Question: I'm working on a hierarchy page and am having trouble getting it to scroll, it should scroll horizontally off of the screen to show all the departments but instead it's just creating the new department below the others and looks kind of weird (as seen with Test Department 7 in my screenshot), it should be creating test department 7 off of the screen and allowing for scrolling. I have included the css being used to create the hierarchy as well as a screenshot to explain what I mean. The whole hierarchy is based off of <URL> what's here. I'm fresh out of ideas and any new thoughts on this would be greatly appreciated, thanks. Would there maybe be some jquery I could use for this that would target #primaryNav or something?
----In .ascx file -----
I'm using knockoutjs here to create the hierarchy
'''
<div class="row-fluid" data-bind="if: MapViewVisible, visible: Items().length > 0" style="display: none;">
<div class="span12" data-bind="visible: MapViewVisible">
<ul id="primaryNav" class="col10" data-bind="template: { name: 'root-template', foreach: Hierarchy}">
</ul>
</div>
</div>
'''
----CSS------
'''
#primaryNav li {
width:25%;
}
#primaryNav li ul li {
width:100% !important;
}
#primaryNav.col1 li { width:99.9%; }
#primaryNav.col2 li { width:50.0%; }
#primaryNav.col3 li { width:33.3%; }
#primaryNav.col4 li { width:25.0%; }
#primaryNav.col5 li { width:20.0%; }
#primaryNav.col6 li { width:16.6%; }
#primaryNav.col7 li { width:14.2%; }
#primaryNav.col8 li { width:12.5%; }
#primaryNav.col9 li { width:11.1%; }
#primaryNav.col10 li { width:12.5%; }
/* ------------------------------------------------------------
General Styles
------------------------------------------------------------ */
body {
/*background: white;
color: black;
padding: 40px;
font-family: Gotham, Helvetica, Arial, sans-serif;
font-size: 12px;
line-height: 1;*/
}
.sitemap {
margin: 0 0 40px 0;
float: left;
width: 100%;
}
h1 {
font-weight: bold;
text-transform: uppercase;
font-size: 20px;
margin: 0 0 5px 0;
}
h2 {
font-family: "Arial", Verdana, sans-serif;
font-size: 10px;
color: #777777;
margin: 0 0 20px 0;
}
a {
text-decoration: none;
}
ol, ul {
list-style: none;
}
/* ------------------------------------------------------------
Site Map Styles
------------------------------------------------------------ */
/* -------- Top Level --------- */
#primaryNav {
margin: 0;
float: left;
width: 200%; /*tried this and overflow but didnt seem to work*/
overflow-x:auto;
}
#primaryNav #home {
display: block;
float: none;
background: #ffffff url('/_layouts/images/barium/lines/L1-left.png') center bottom no-repeat;
position: relative;
z-index: 2;
padding: 10px 0 30px 0;
}
#primaryNav li {
float: left;
background: url('/_layouts/images/barium/lines/L1-center.png') center top no-repeat;
padding: 30px 0;
margin-top: -30px;
}
#primaryNav li a {
margin: 0 20px 0 0;
padding: 10px 0;
display: block;
font-size: 14px;
font-weight: bold;
text-align: center;
color: black;
background: #c3eafb url('/_layouts/images/barium/lines/white-highlight.png') top left repeat-x;
border: 2px solid #b5d9ea;
-moz-border-radius: 5px;
-webkit-border-radius: 5px;
-webkit-box-shadow: rgba(0,0,0,0.5) 2px 2px 2px;
-moz-box-shadow: rgba(0,0,0,0.5) 2px 2px 2px; /* FF 3.5+ */
}
#primaryNav li a:hover {
background-color: #e2f4fd;
border-color: #97bdcf;
}
#primaryNav li:last-child {
background: url('/_layouts/images/barium/lines/L1-right.png') center top no-repeat;
}
#primaryNav a🔗before,
#primaryNav a:visited:before {
/*content: " "attr(href)" ";*/
display: block;
text-transform: uppercase;
font-size: 10px;
margin-bottom: 5px;
word-wrap: break-word;
}
#primaryNav li a🔗before,
#primaryNav li a:visited:before {
color: #78a9c0;
}
/* -------- Second Level --------- */
#primaryNav li li {
width: 100%;
clear: left;
margin-top: 0;
padding: 10px 0 0 0;
background: url('/_layouts/images/barium/lines/vertical-line.png') center bottom repeat-y;
}
#primaryNav li li a {
background-color: #cee3ac;
border-color: #b8da83;
}
#primaryNav li li a:hover {
border-color: #94b75f;
background-color: #e7f1d7;
}
#primaryNav li li:first-child {
padding-top: 30px;
}
#primaryNav li li:last-child {
background: url('/_layouts/images/barium/lines/vertical-line.png') center bottom repeat-y;
}
#primaryNav li li a🔗before,
#primaryNav li li a:visited:before {
color: #8faf5c;
}
/* -------- Third Level --------- */
#primaryNav li li ul {
margin: 10px 0 0 0;
width: 100%;
float: right;
padding: 9px 0 10px 0;
background: #ffffff url('/_layouts/images/barium/lines/L3-ul-top.png') center top no-repeat;
}
#primaryNav li li li {
background: url('/_layouts/images/barium/lines/L3-center.png') left center no-repeat;
padding: 5px 0;
}
#primaryNav li li li a {
background-color: #fff7aa;
border-color: #e3ca4b;
font-size: 12px;
padding: 5px 0;
width: 80%;
float: right;
}
#primaryNav li li li a:hover {
background-color: #fffce5;
border-color: #d1b62c;
}
#primaryNav li li li:first-child {
padding: 15px 0 5px 0;
background: url('/_layouts/images/barium/lines/L3-li-top.png') left center no-repeat;
}
#primaryNav li li li:last-child {
background: url('/_layouts/images/barium/lines/L3-bottom.png') left center no-repeat;
}
#primaryNav li li li a🔗before,
#primaryNav li li li a:visited:before {
color: #ccae14;
font-size: 9px;
}
li a p, li a .nofontweight
{
font-weight:400;
}
'''
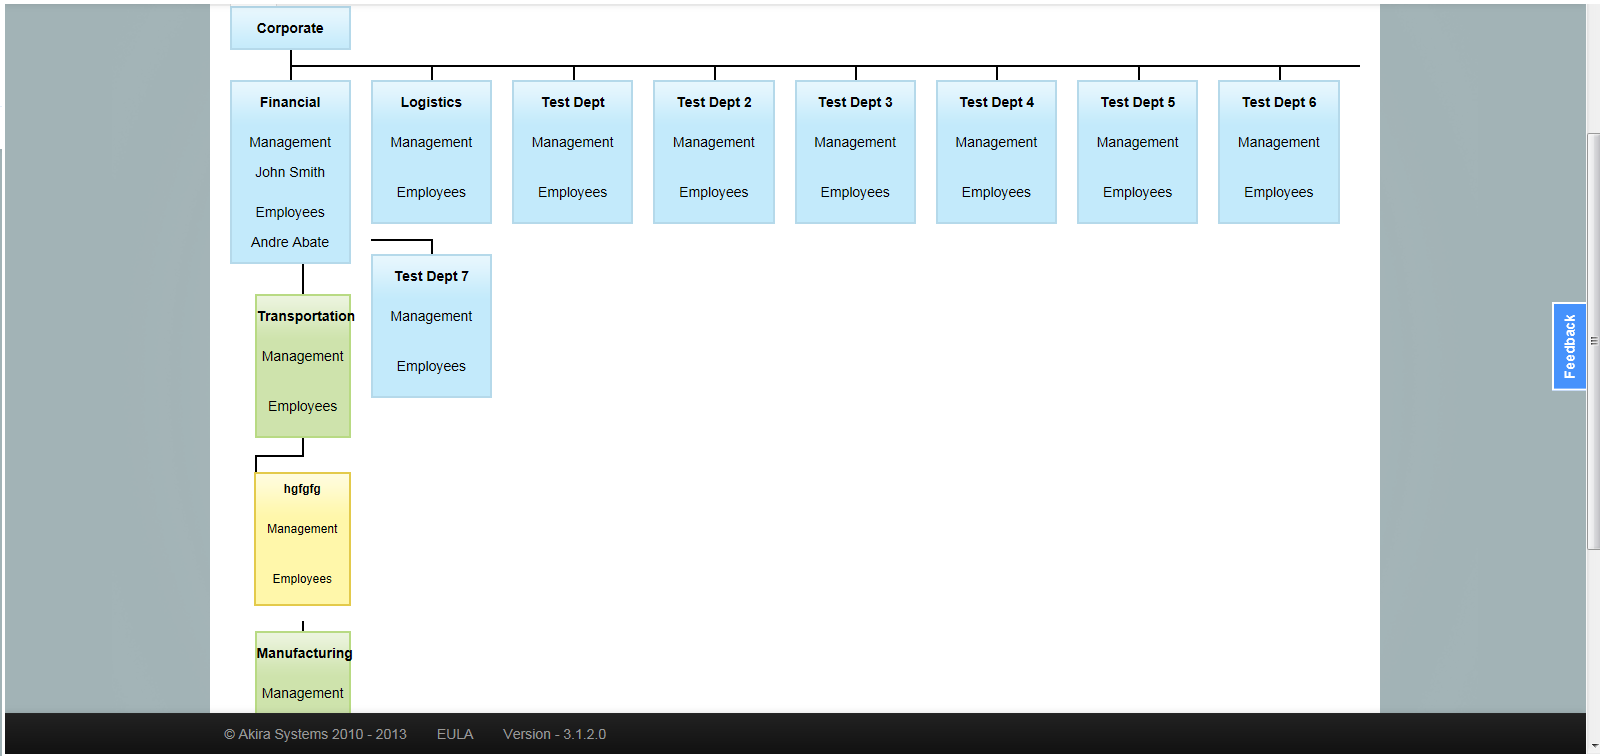
Answer: Your class (row-fluid) outside the primary UL container has a width constraint. If you set .row_fluid with a 'overflow:auto', that should do the trick.
However, without seeing an much of a working sample, that is all I can evaluate for now.
jsFiddle.net is a great place to post and test sample code.